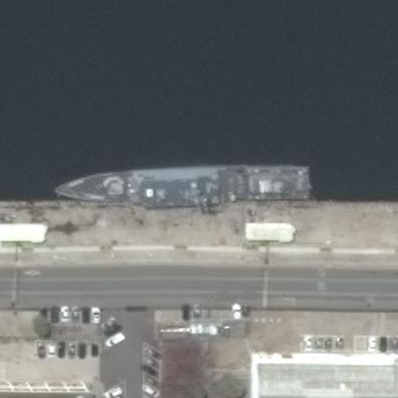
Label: combat